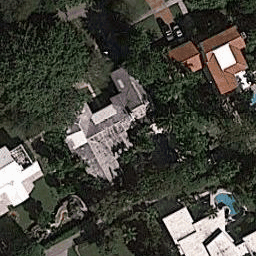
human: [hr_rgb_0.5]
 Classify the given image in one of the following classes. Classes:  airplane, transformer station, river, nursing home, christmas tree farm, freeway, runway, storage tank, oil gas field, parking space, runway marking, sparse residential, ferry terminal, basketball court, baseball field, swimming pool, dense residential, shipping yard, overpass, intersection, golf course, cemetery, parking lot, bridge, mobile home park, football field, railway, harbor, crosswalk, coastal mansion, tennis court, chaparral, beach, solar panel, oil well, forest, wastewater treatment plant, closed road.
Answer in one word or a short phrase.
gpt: coastal mansion